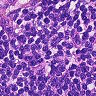
Metastatic tissue present: no